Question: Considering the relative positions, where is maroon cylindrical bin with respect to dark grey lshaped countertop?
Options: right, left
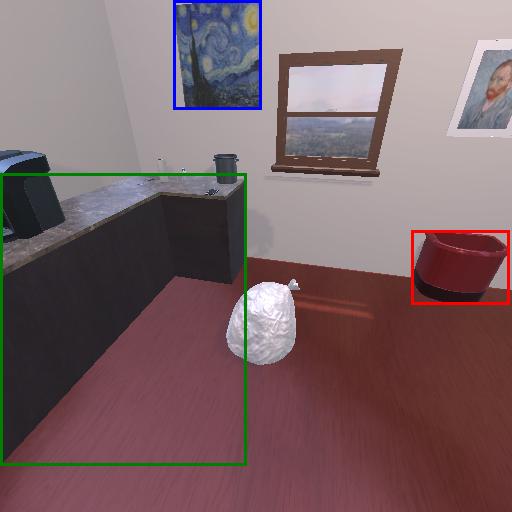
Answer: right